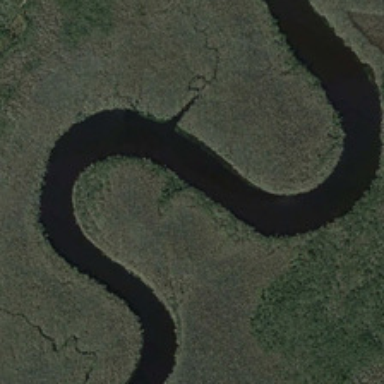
Many green tree are in two sides of a curved river .